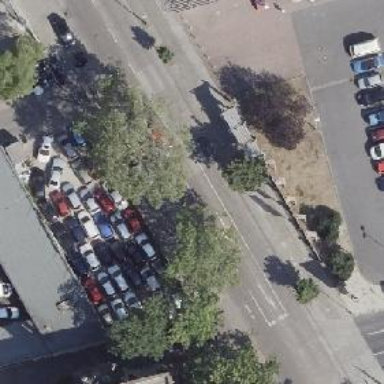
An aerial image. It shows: Broadleaved deciduous tree in parking area.